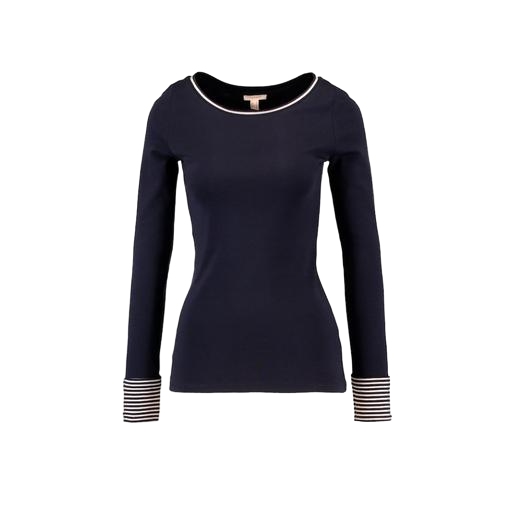
long-sleeve top, blue still long-sleeved top, bateau shirt, white background